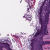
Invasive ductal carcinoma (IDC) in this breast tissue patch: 0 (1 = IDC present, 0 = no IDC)